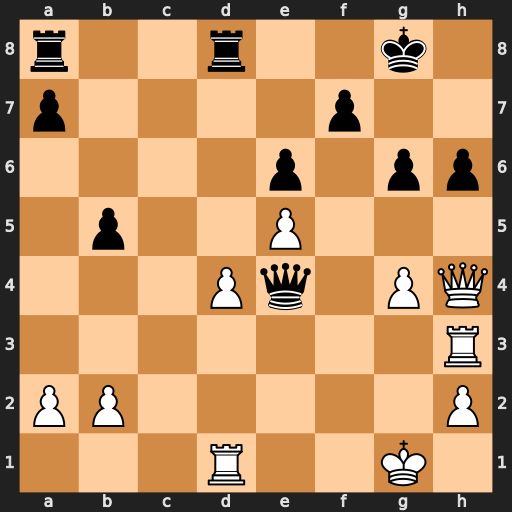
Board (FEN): r2r2k1/p4p2/4p1pp/1p2P3/3Pq1PQ/7R/PP5P/3R2K1
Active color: w
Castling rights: -
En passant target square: -
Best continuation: Qxh6 Qxg4+ Kf2 Qxh3 Qxh3